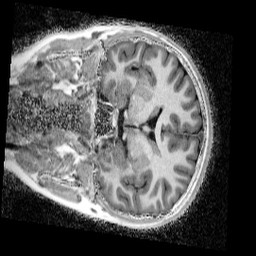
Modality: UNIT1_denoised
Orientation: coronal
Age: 13
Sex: female
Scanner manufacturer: siemens
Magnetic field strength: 3 T
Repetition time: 4 s
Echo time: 0.00299 s